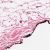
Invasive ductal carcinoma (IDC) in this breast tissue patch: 0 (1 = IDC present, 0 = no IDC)